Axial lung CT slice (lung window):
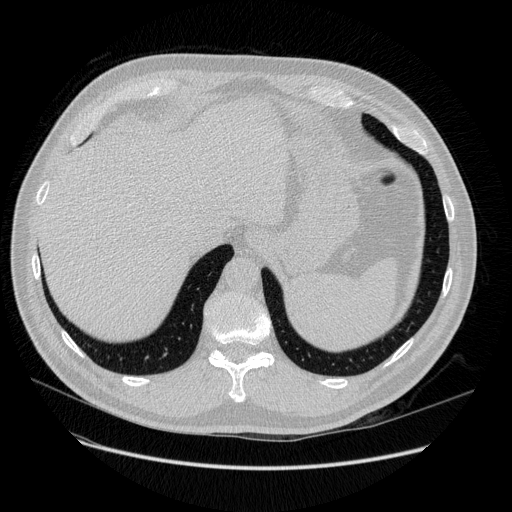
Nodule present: no